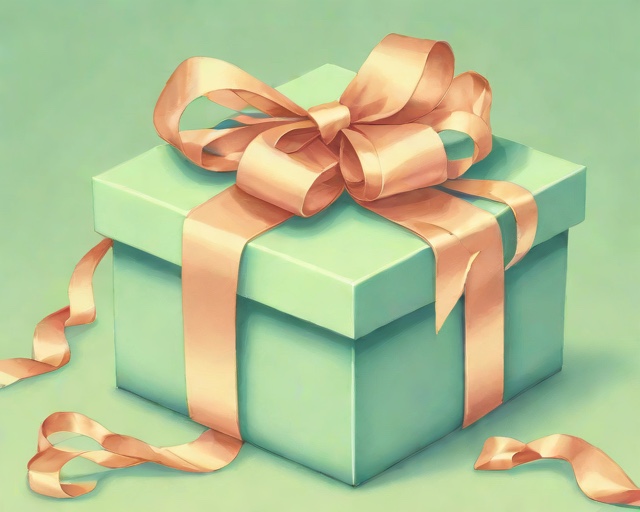
Category: Thank You